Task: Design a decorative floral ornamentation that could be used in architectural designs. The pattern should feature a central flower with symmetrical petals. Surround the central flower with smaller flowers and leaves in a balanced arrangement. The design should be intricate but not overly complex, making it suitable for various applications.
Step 1536:
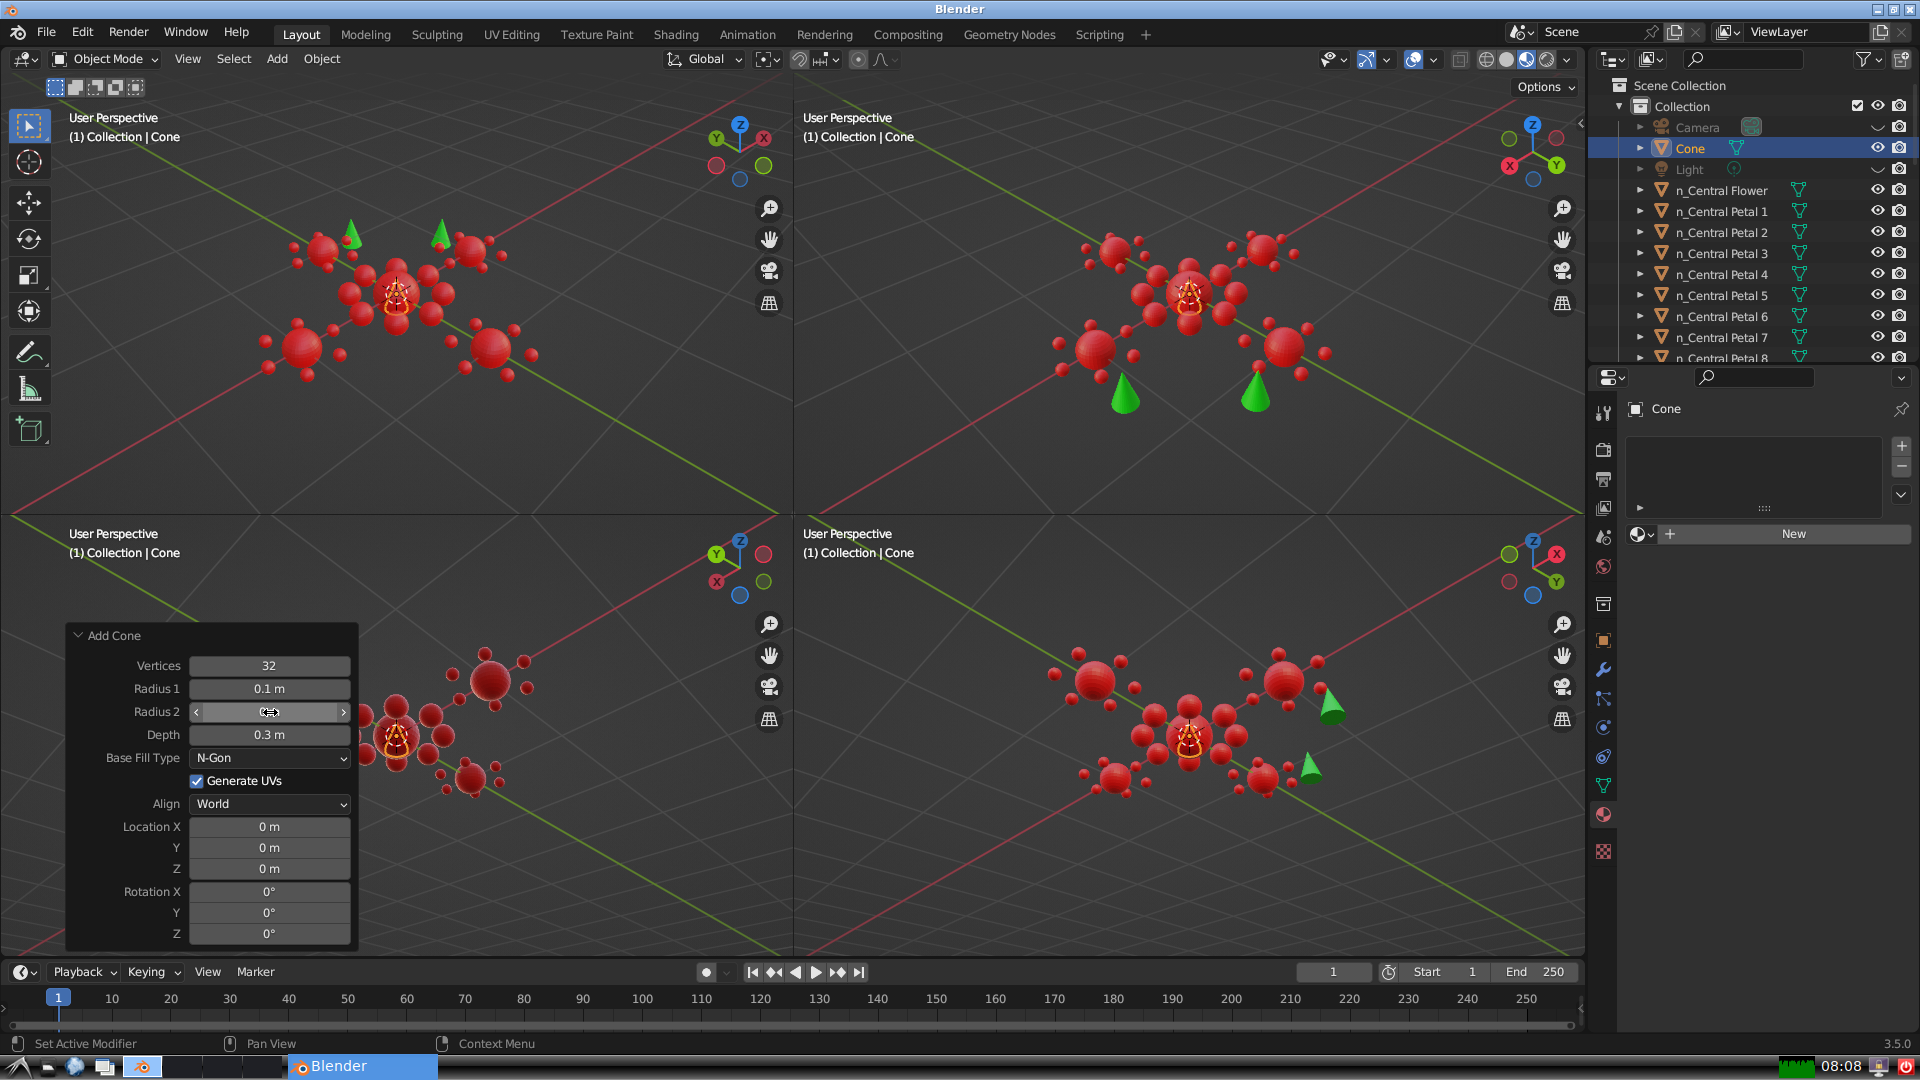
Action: {"mouse_move": [960, 540]}